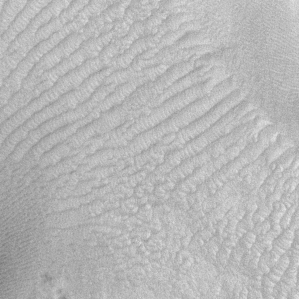
Label: frost